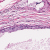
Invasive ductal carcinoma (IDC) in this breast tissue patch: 0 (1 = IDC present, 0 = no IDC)